Question:
If I have the above excel sheet . I need to define function to automatically :
set the expiry date column as the same date format of the production date
'''
expiry date =production date + 2 months if the value="A"
expiry date =production date + 7 days if the value="B"
expiry date =production date + 15 days if the value="C"
'''
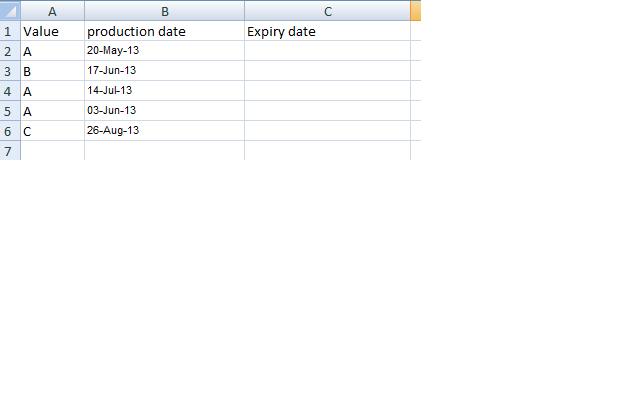
Answer: The most basic way, put this in C2...
'''
=IF(A2="A",B2+60,IF(A2="B",B2+7,IF(A2="C",B2+15,"Error")))
'''
I have put the 'Error' there just in case there's something else than A, B or C. I'm also assuming that 2 months is 60 days.
If you have a lot of values, I would suggest that you use a reference table such as:
'''
Value Days
A 60
B 7
C 15
'''
Let's say that table is in the range J1:K4, then I'd advise using this instead in C2:
'''
=IFERROR(B2+VLOOKUP(A2,$J$1:$K$4,2,0),"Error")
'''